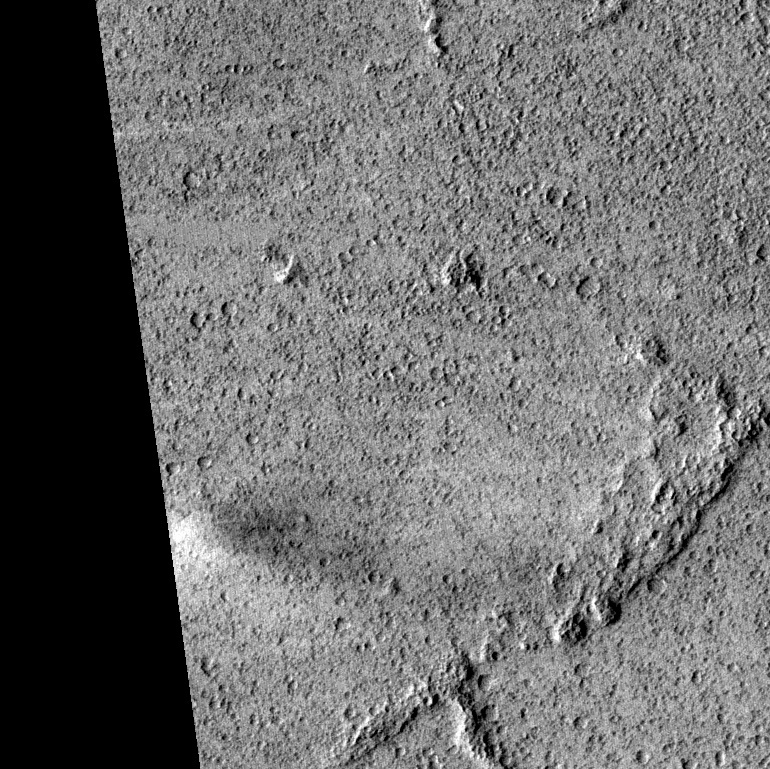
Label: dustdevil